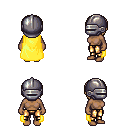
a pixel art fantasy rpg character, female body template, human, dark skin, yellow cape, gold greaves, white blonde pageboy hairstyle, metal helm, four views (front, back, left, right), 2x2 character sprite sheet, small pixel art, hard edges, no anti-aliasing